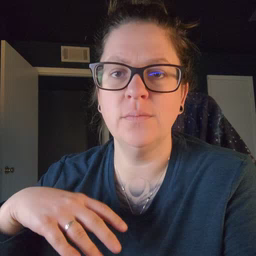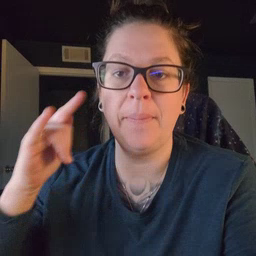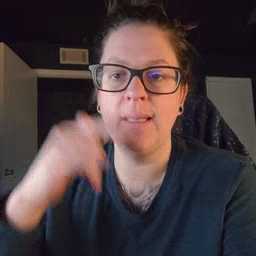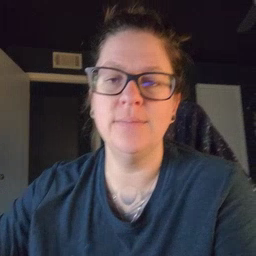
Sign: airplane